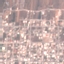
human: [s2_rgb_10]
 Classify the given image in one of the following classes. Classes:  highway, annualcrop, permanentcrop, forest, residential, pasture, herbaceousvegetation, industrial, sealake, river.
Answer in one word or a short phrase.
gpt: Residential